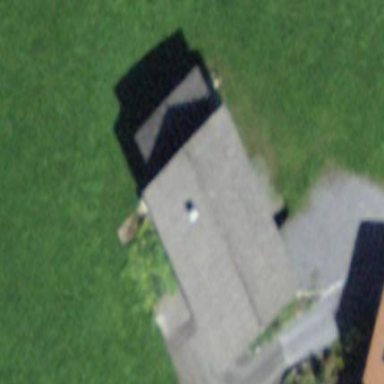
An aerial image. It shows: Barn.